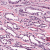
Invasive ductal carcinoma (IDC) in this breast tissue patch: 1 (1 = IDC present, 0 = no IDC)